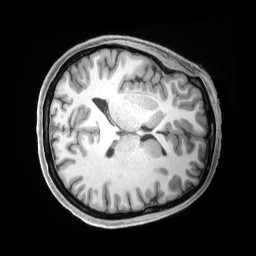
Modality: T1w
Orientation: axial
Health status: healthy
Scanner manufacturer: siemens
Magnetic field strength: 3 T
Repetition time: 2.4 s
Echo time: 0.00222 s